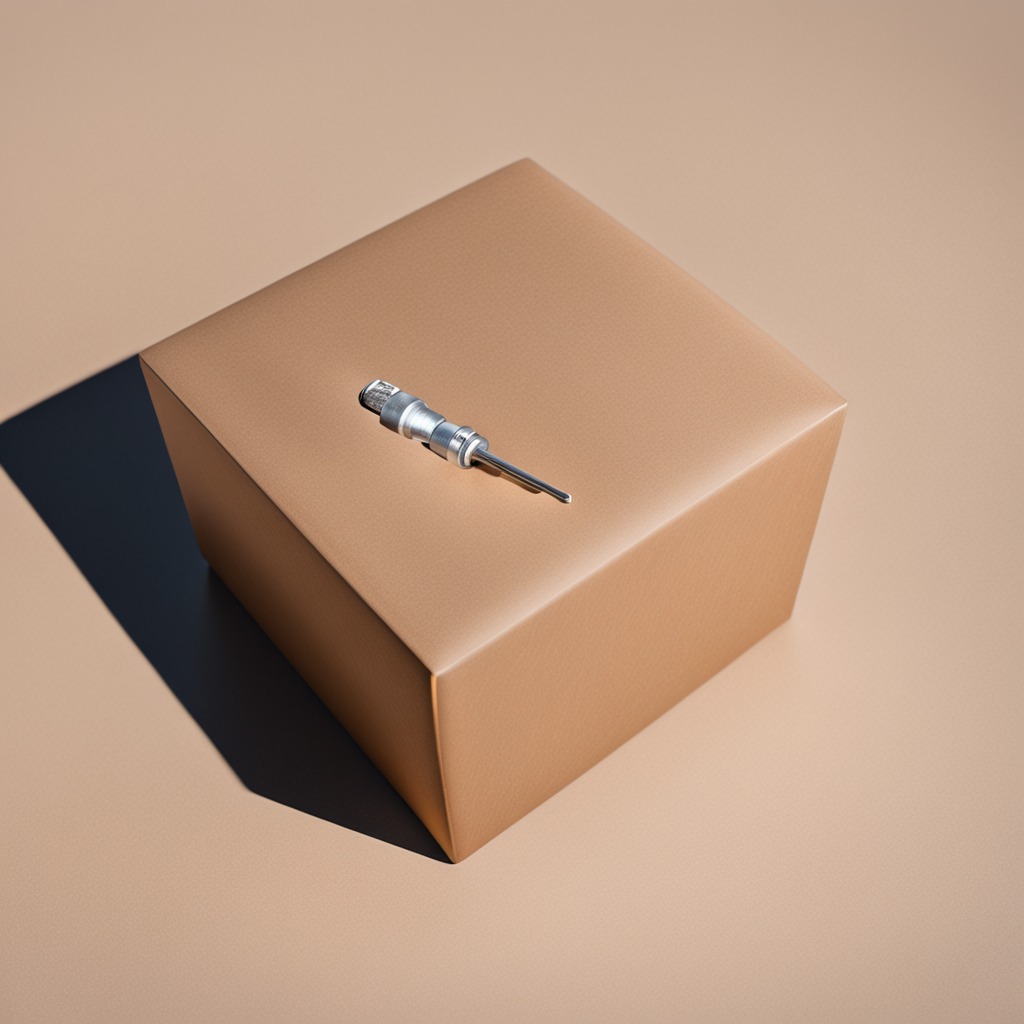
A screwdriver lies on a clean dry cardboard box surface in an outdoor workshop during daytime bright natural light soft shadows slightly creased but